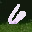
Label: 6